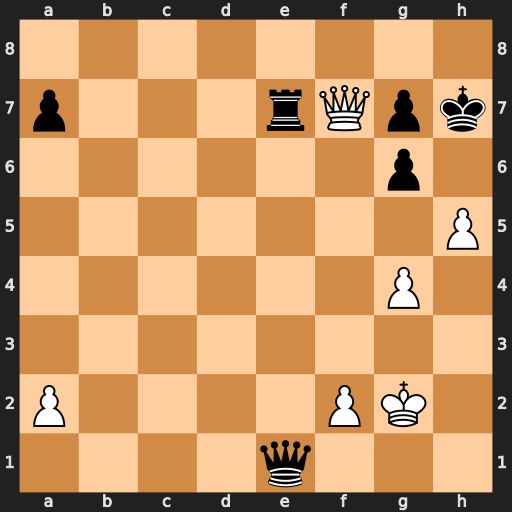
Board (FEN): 8/p3rQpk/6p1/7P/6P1/8/P4PK1/4q3
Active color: w
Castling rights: -
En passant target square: -
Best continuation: hxg6+ Kh6 Qf4+ Kxg6 Qf5+ Kh6 Qh5#